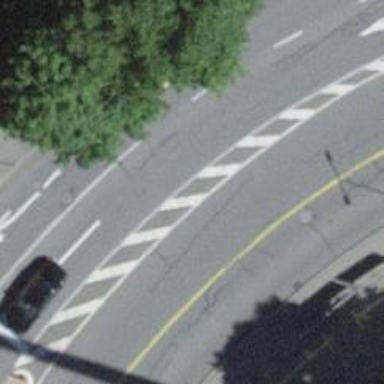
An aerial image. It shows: Secondary road with asphalt surface.